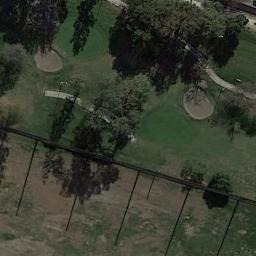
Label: golf_course